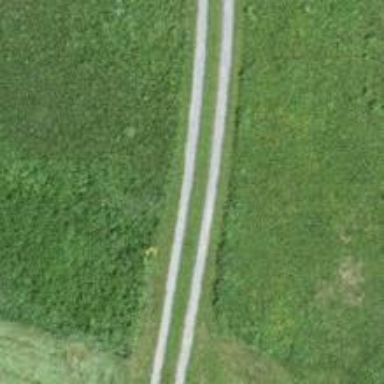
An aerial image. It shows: Driveway with gravel surface.